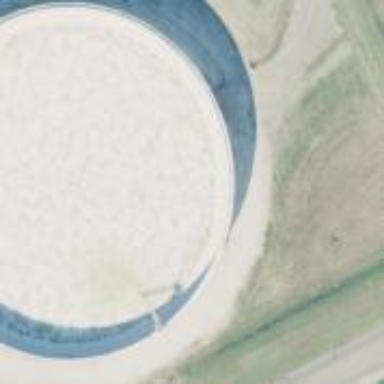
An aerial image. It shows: Storage tank which is man-made and housed in building.